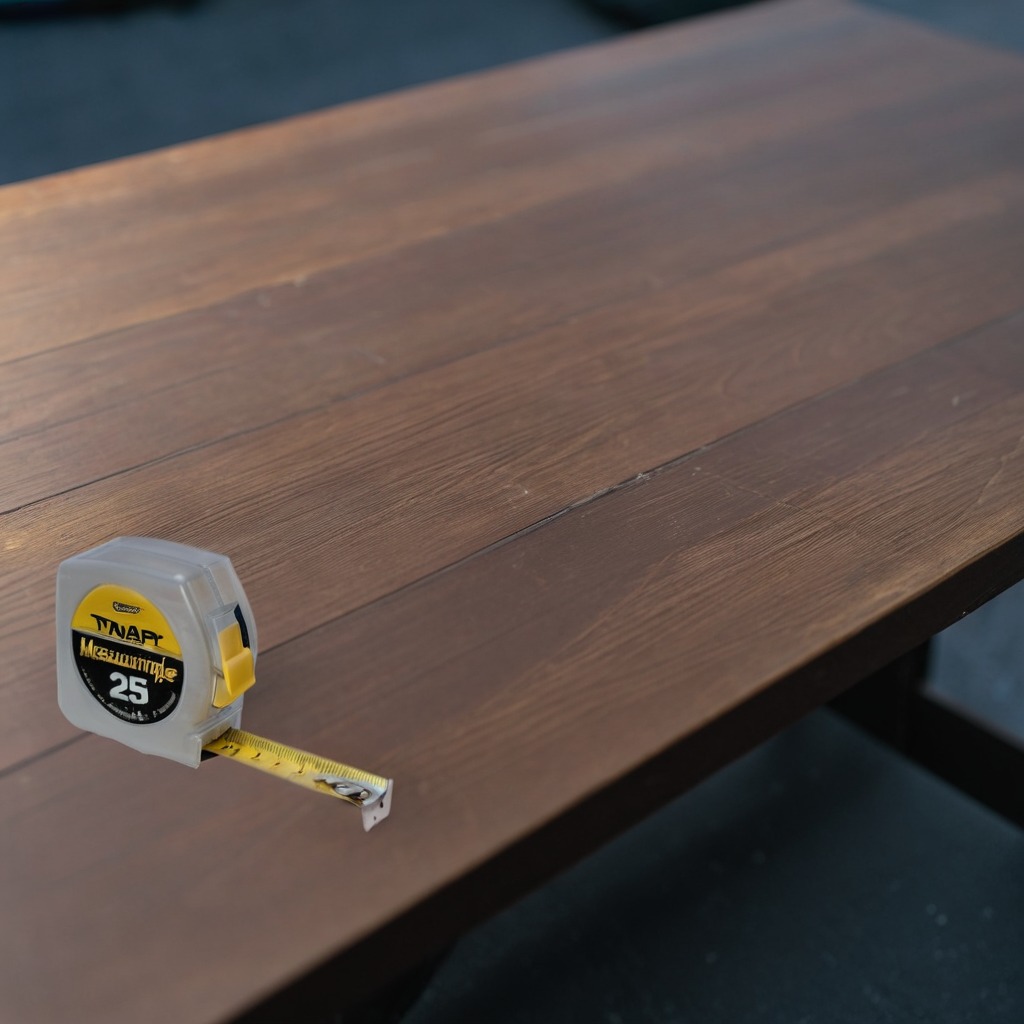
A measuring tape is lying on the old table.